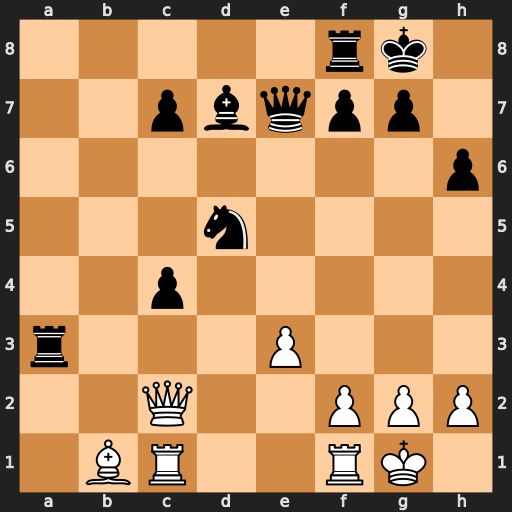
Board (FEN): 5rk1/2pbqpp1/7p/3n4/2p5/r3P3/2Q2PPP/1BR2RK1
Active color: w
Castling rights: -
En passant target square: -
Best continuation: Qh7#